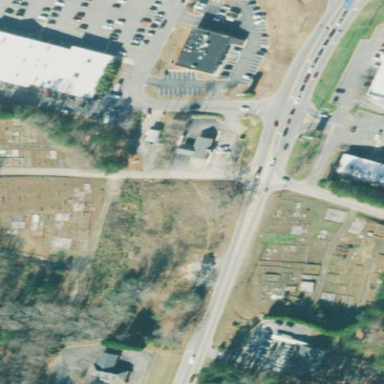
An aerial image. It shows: Cemetery.